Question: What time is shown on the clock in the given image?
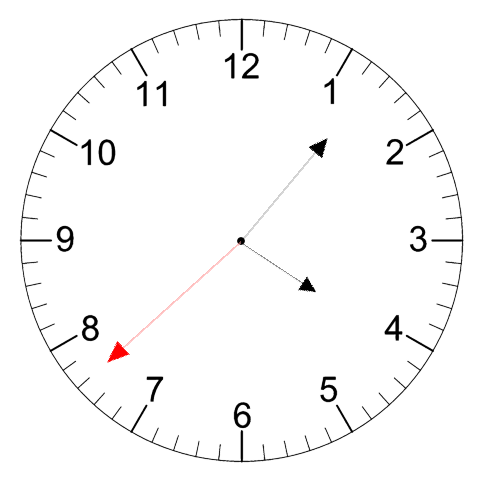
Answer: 04:06:38